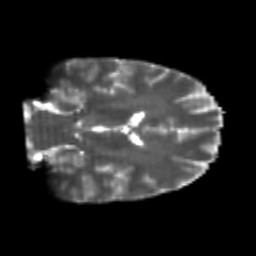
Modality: T2w
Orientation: coronal
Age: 21
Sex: female
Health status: healthy
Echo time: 0.074 s